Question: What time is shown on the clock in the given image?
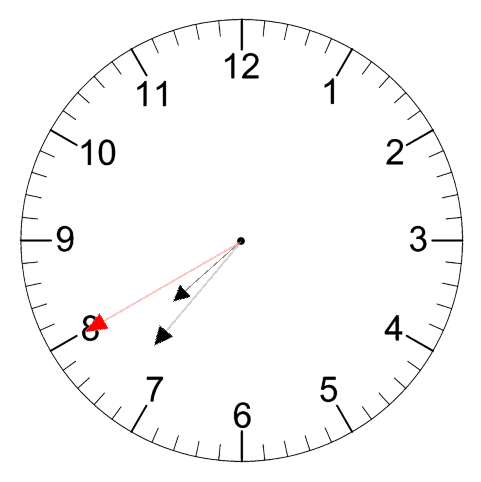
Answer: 07:36:40